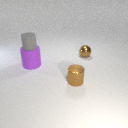
large purple rubber cylinder behind small brown metal cylinder